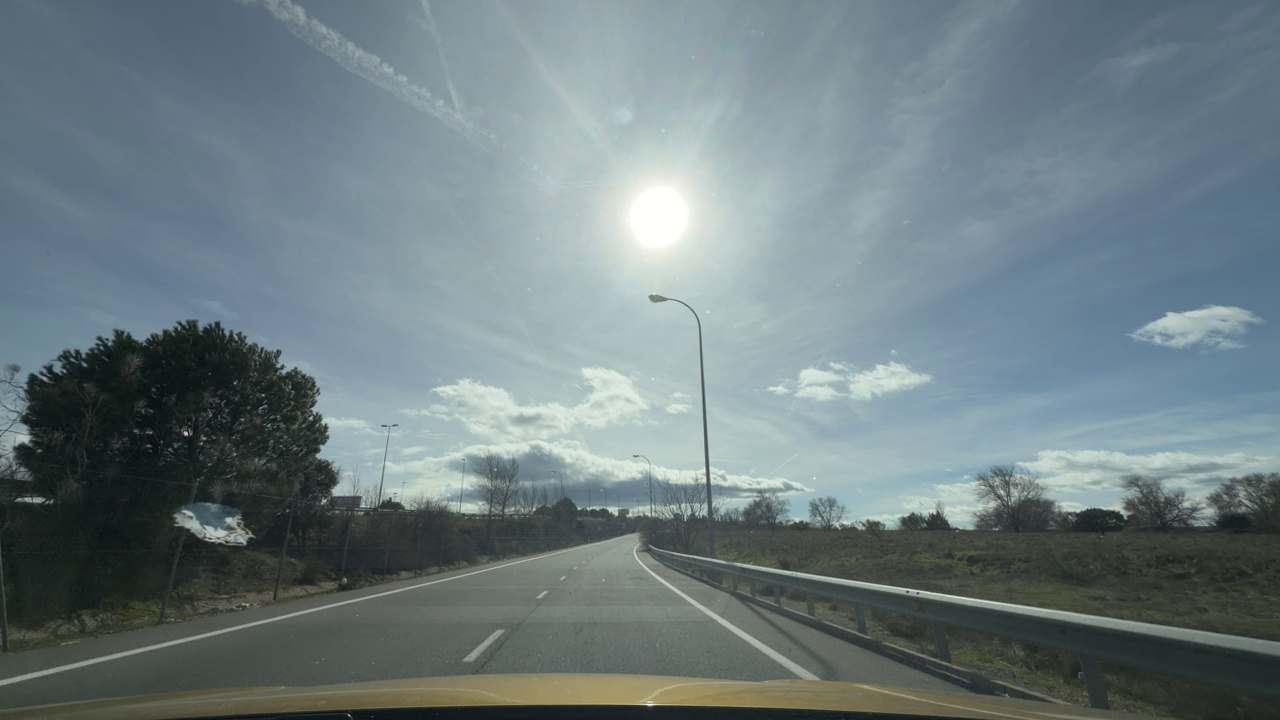
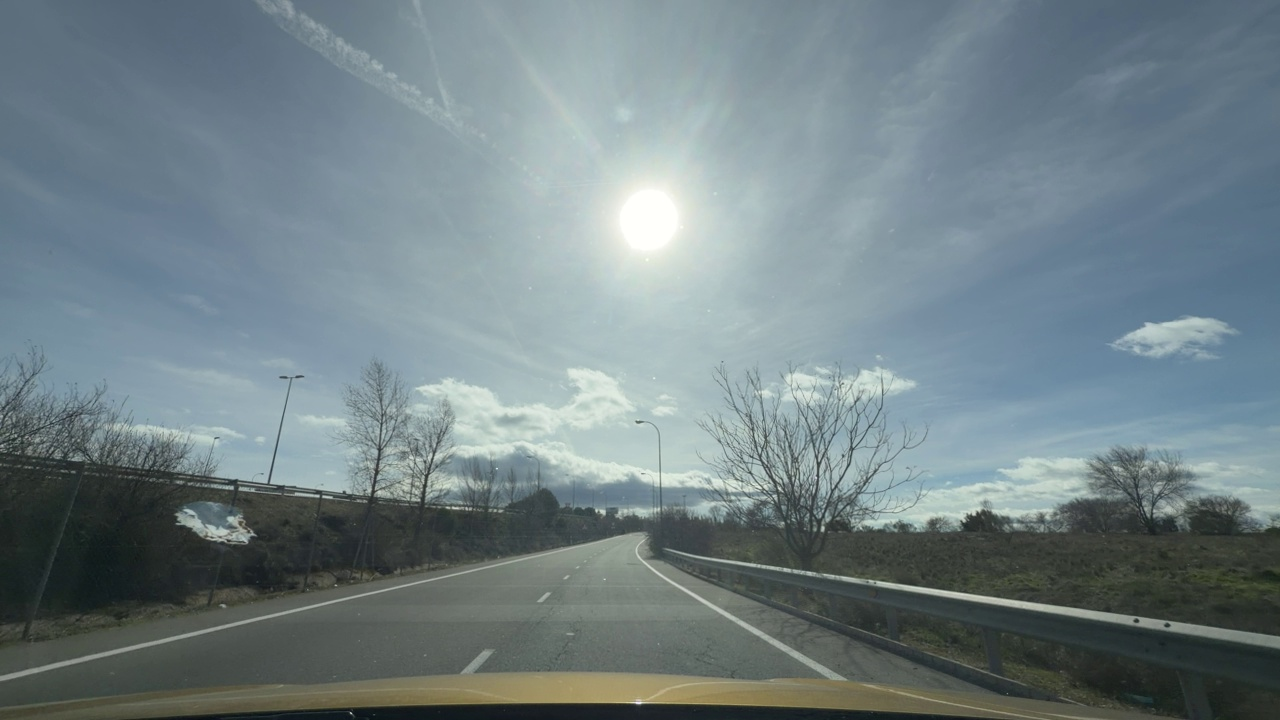
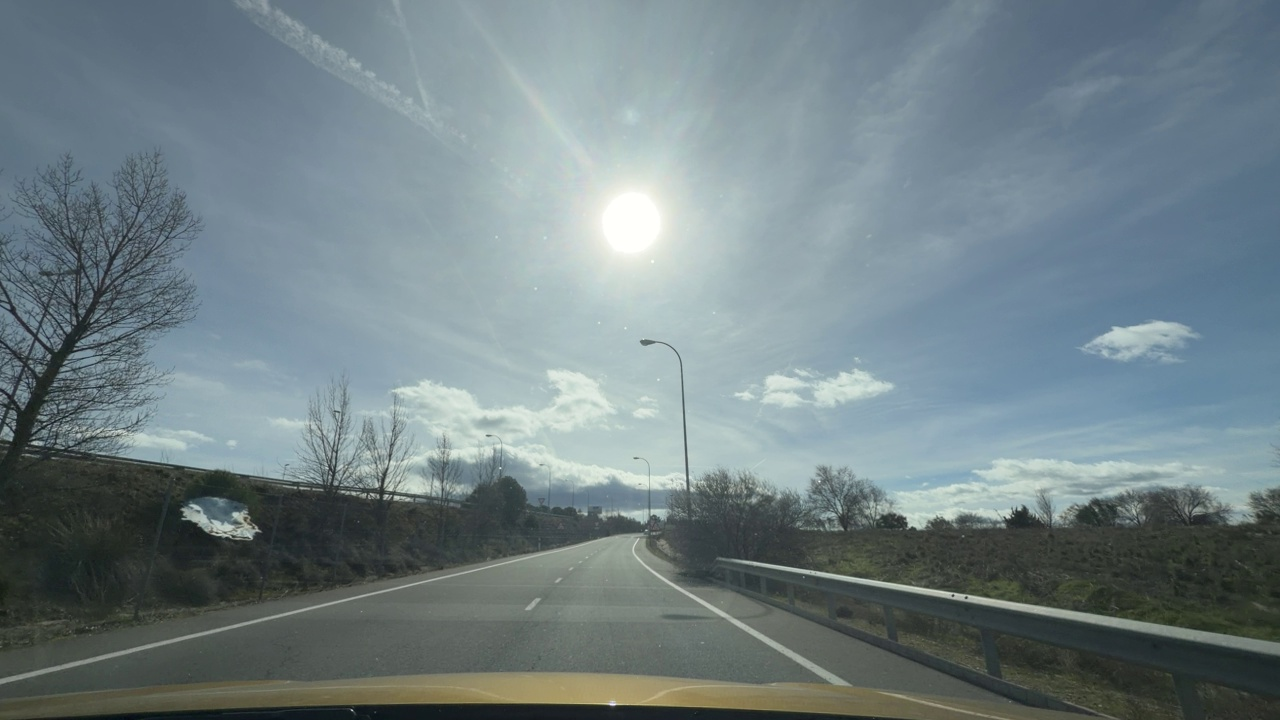
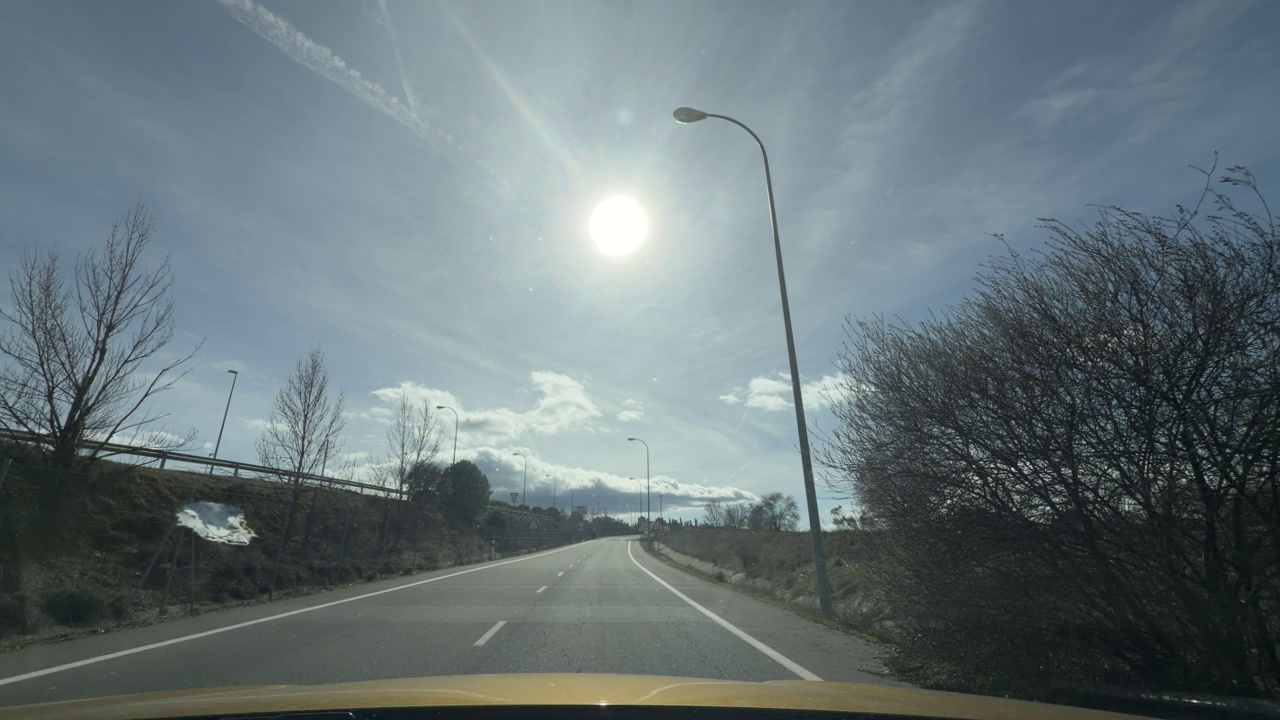
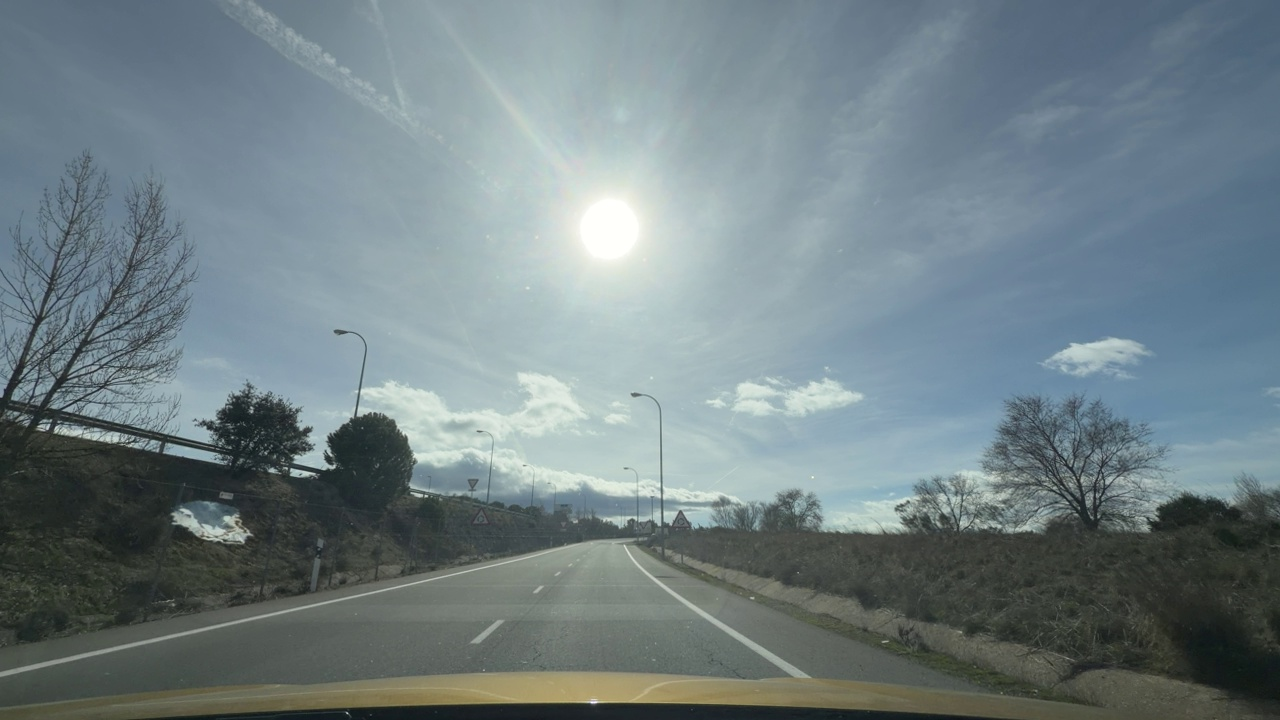
Situation: empty
Question: Is a vehicle from an adjacent lane moving into the ego lane?
Answer: No
Reasoning: There are no visible vehicles.

Situation: empty
Question: Has a vehicle merged into the ego lane directly ahead of the ego vehicle without any intermediate vehicle?
Answer: No
Reasoning: There are no visible vehicles ahead.

Situation: empty
Question: Is the ego vehicle currently inside a roundabout?
Answer: No
Reasoning: The ego vehcle is in a straight lane.

Situation: empty
Question: Is the ego vehicle currently within an intersection?
Answer: No
Reasoning: The ego vehcle is in a straight lane.